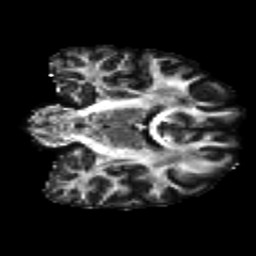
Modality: FA
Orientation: coronal
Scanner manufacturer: siemens
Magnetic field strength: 3 T
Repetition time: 4.16 s
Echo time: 0.0806 s